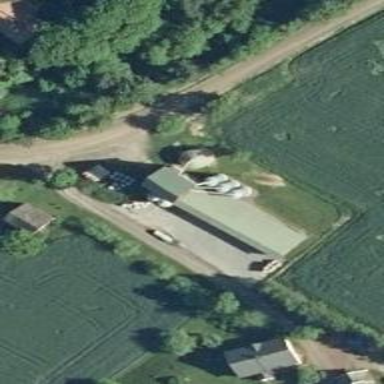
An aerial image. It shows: Farm.